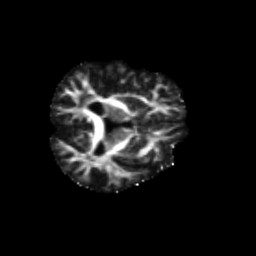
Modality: FA
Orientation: axial
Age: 50
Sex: female
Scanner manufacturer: siemens
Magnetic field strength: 3 T
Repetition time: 4.71 s
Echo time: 0.0906 s